Question: I'm using 'imagettftext()' to write a letter into an image. The problem is that I don't know what's the letter position inside the image.

As you can see, I drawn border of the image and of the letter using 'imagettfbbox()', but the letter border is on the left also when the letter is on the right.
So the question is: How can I know where the letter starts (on the x axis)? Every letter looks like having a different "offset" and I just want to know it to draw the black border.
This is the code I used to create the images of the link above:
'''
//$w,$h,$bl(baseline) and $s taken from a text in an html page
$string = "a";
$font = "font/times.ttf";
$h = 247;
$w = 94; //106 for letter "b"
$bl = 54;
header('Content-type: image/png');
$im = imagecreatetruecolor($w, $h);
$back = imagecolorallocate($im, 200, 200, 200);
$asd = imagecolorallocate($im, 0, 255, 255);
imagefilledrectangle($im, 0, 0, $w, $h, $back);
$x = 0;
$y = $h-$bl;
$s = 212 * 0.75;
imagettftext($im,$s,0,$x,$y,$asd,$font,$string);
$prova = imagettfbbox($s, 0, 'font/times.ttf', $string);
imageline($im,$prova[0],$h - $bl + $prova[1],$prova[2],$h - $bl + $prova[3],imagecolorallocate($im, 0, 0, 0));
imageline($im,$prova[4],$h - $bl + $prova[5],$prova[2],$h - $bl + $prova[3],imagecolorallocate($im, 0, 0, 0));
imageline($im,$prova[4],$h - $bl + $prova[5],$prova[6],$h - $bl + $prova[7],imagecolorallocate($im, 0, 0, 0));
imageline($im,$prova[0],$h - $bl + $prova[1],$prova[6],$h - $bl + $prova[7],imagecolorallocate($im, 0, 0, 0));
imageline($im,$prova[0],$h - $bl + $prova[1],$prova[4],$h - $bl + $prova[5],imagecolorallocate($im, 0, 0, 0));
imageline($im,$prova[2],$h - $bl + $prova[3],$prova[6],$h - $bl + $prova[7],imagecolorallocate($im, 0, 0, 0));
imageline($im,0,0,$w,$h,imagecolorallocate($im, 0, 255, 0));
imageline($im,0,$h,$w,0,imagecolorallocate($im, 0, 255, 0));
imagepng($im);
imagedestroy($im);
'''
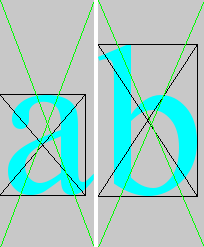
Answer: I just found the reason the in the Manual page of the function: <URL>